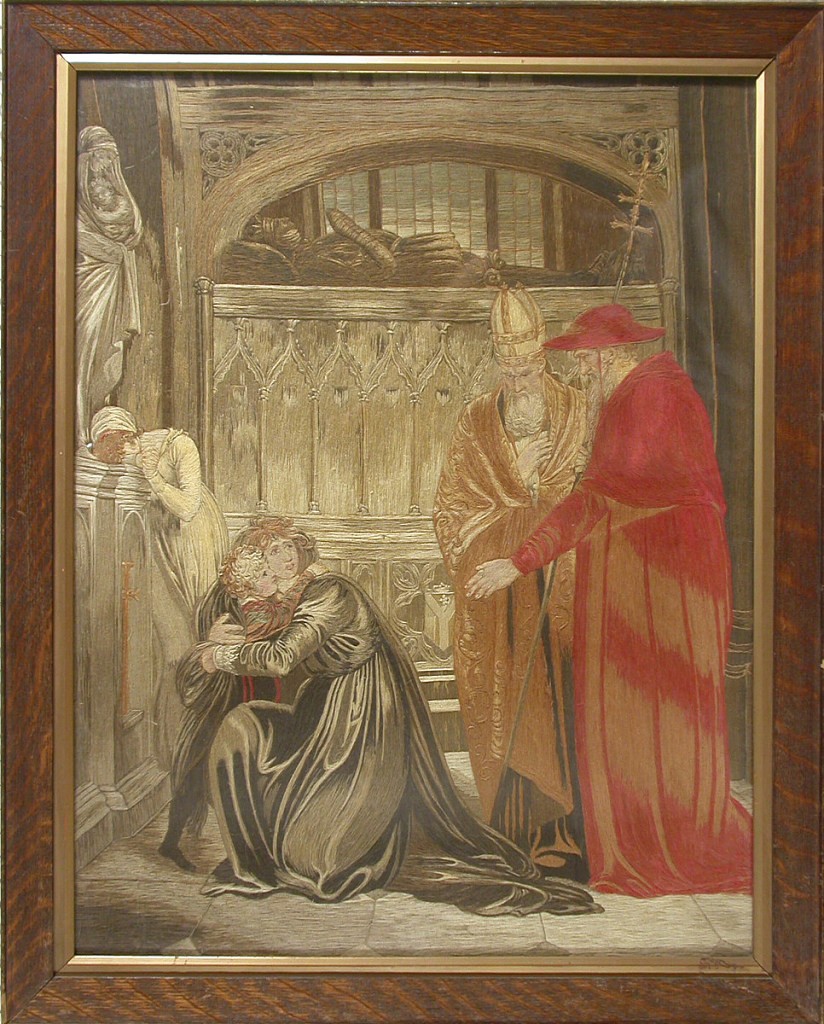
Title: Embroidered picture
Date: early 19th century
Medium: wool, silk Technique: embroidered in stem and knot stitches on plain weave
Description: Kneeling figure of a woman clutching a child with a cardinal and a bishop at the right and a weeping woman at the left. The scene is the interior of a church, with a tomb of a knight in the background.